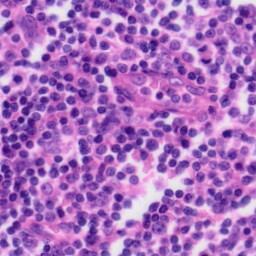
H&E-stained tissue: Tonsil